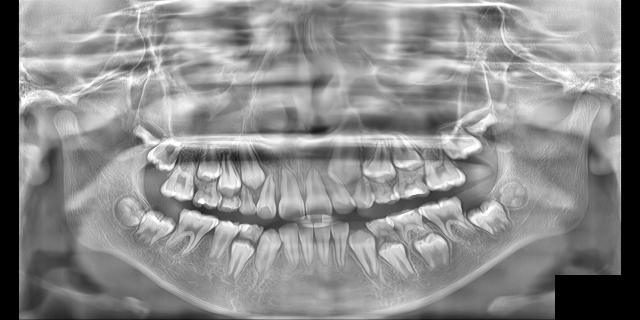
adult